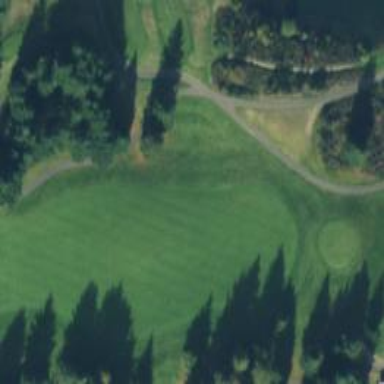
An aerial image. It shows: Golf hole.